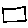
Label: square